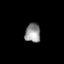
Tissue: skin
Cell type: Epithelial cells
Senescence score: 0.8773
Nuclear area (px): 286
Mean DAPI intensity: 146.923